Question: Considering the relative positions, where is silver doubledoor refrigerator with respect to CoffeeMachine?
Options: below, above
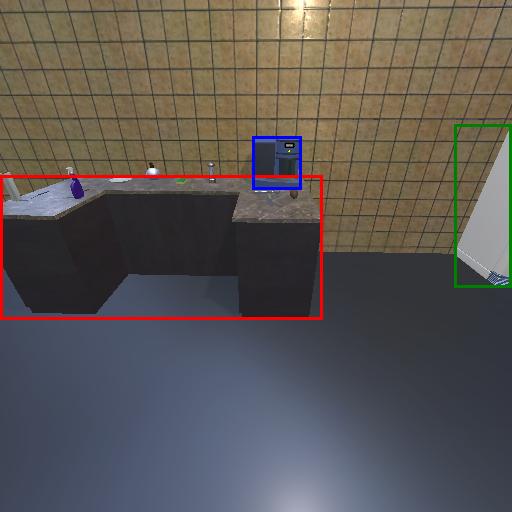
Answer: below